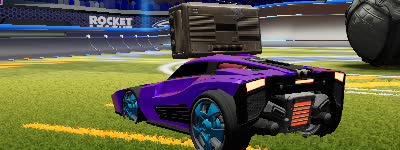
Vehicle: breakout